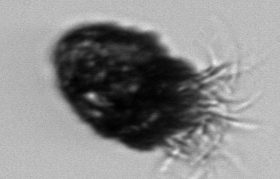
Label: Stenosemella_pacifica